Question: I'm working on board game based on playing cards, and following is the prototype what I'm supposed to achieve in the game.

As you can see that 13 cards are stacked, now . The idea is that there will be empty 13 containers arranged in the above manner and when the cards are dealt, these containers will show the cards the player has received. So it needs to be dynamic. Restriction is that and everything is based on standard Android widgets.
So the question is, can I achieve above layout exactly as in prototype image?
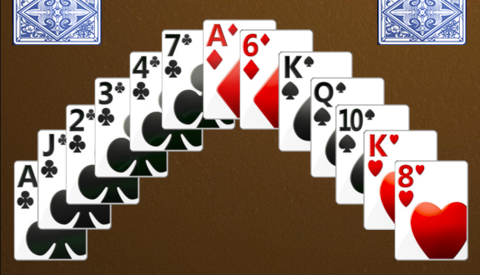
Answer: > So the question is, can I achieve above layout exactly as in prototype image?
Yes.
How that can be achieved is for you to figure out. But here are some hints:
- - <URL>-